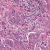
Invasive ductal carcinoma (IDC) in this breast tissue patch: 0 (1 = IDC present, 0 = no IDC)